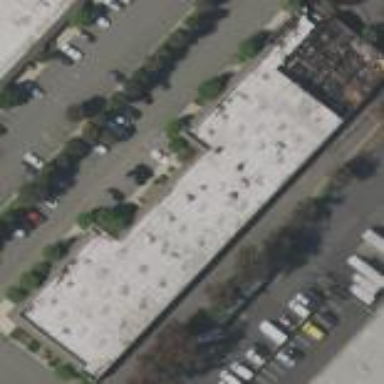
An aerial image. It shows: Commercial building.